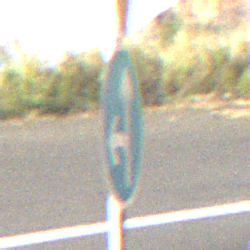
Verkehrszeichen: VorgeschriebeneFahrtrichtungGeradeausOderLinks
Zusatzzeichen oben: VorfahrtGewaehren
Umgebung: Outdoor, RoadRail
Tageszeit: MorningAfternoon
Wetter: PartlyCloudy
Licht: Natural
Jahreszeit: NotSpecified
Kontrast: HighContrast